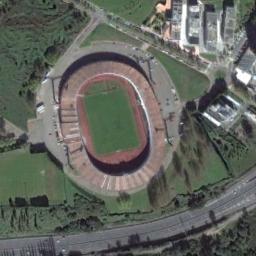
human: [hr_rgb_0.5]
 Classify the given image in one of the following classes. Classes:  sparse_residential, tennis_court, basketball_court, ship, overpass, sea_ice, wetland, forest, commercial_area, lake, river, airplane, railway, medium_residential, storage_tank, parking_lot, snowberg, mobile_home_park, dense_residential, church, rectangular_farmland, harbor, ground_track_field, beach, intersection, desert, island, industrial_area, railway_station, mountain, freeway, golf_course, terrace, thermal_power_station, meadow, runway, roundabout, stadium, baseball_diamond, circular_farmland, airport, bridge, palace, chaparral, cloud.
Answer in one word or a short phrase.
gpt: stadium